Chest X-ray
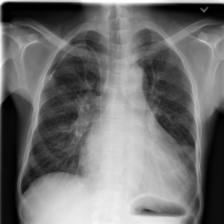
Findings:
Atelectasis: negative
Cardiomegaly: negative
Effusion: negative
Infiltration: negative
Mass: negative
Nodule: negative
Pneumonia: negative
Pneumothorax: negative
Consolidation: negative
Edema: negative
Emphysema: negative
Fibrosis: negative
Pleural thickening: negative
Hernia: negative